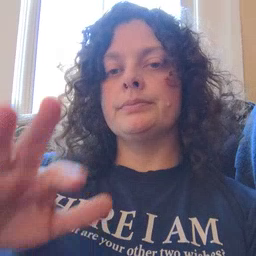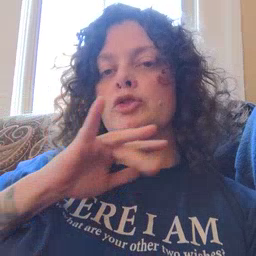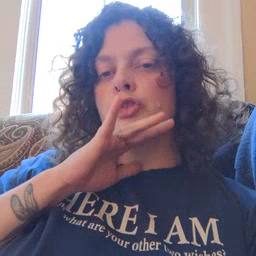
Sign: dirty